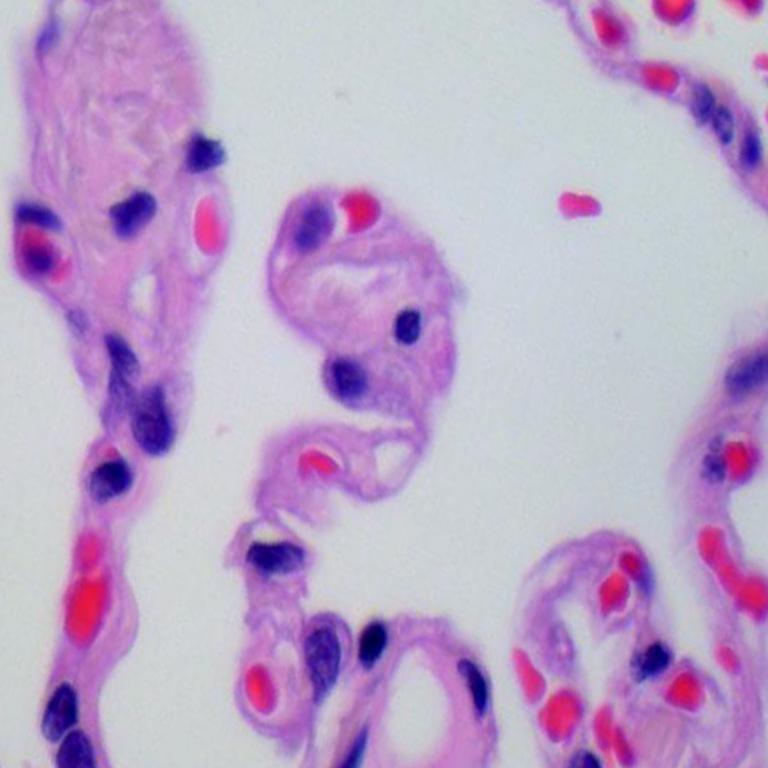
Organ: lung
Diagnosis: benign